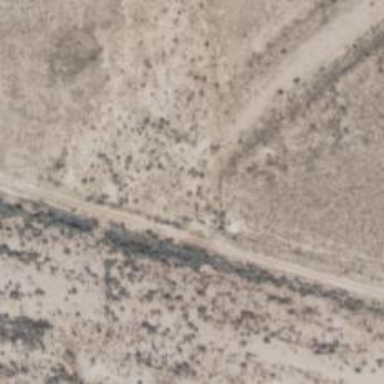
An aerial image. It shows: Abandoned road.